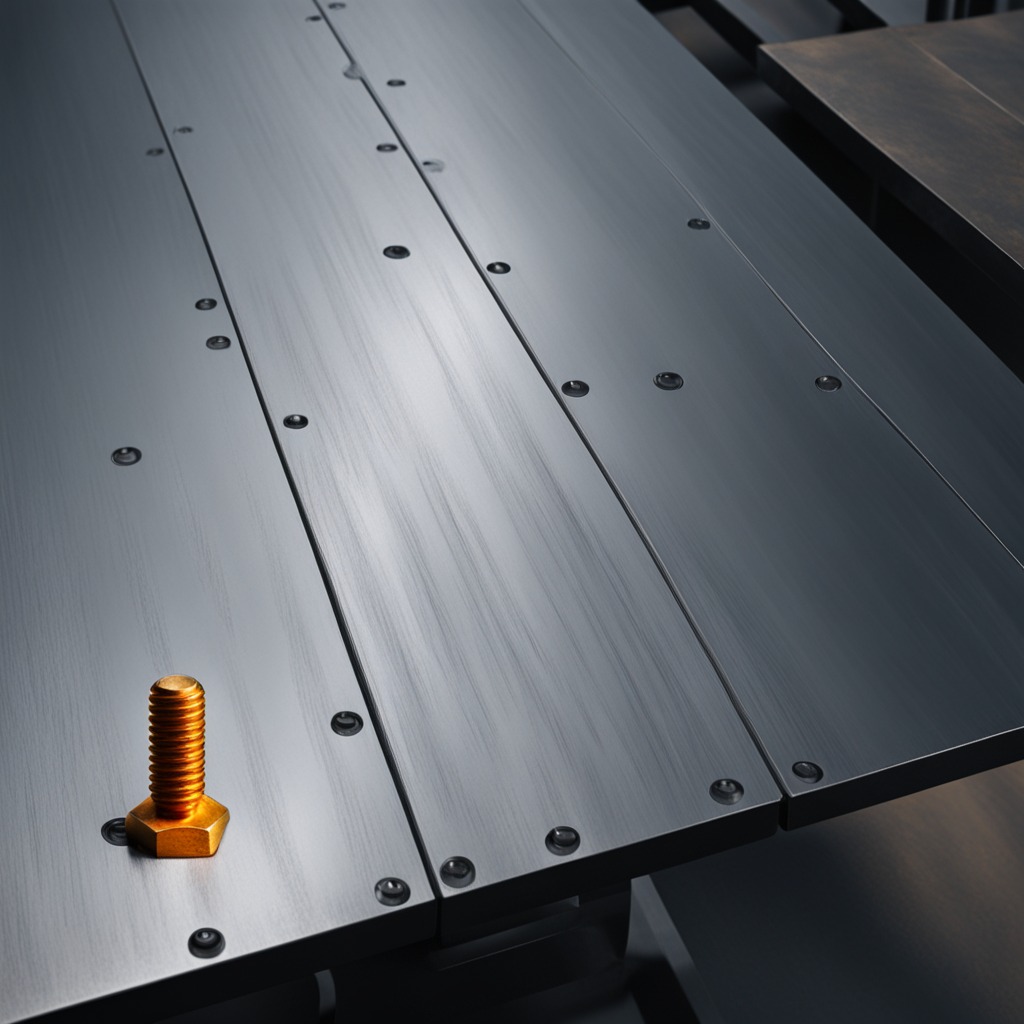
A metal screw is lying on the cold steel table in a mining workshop.